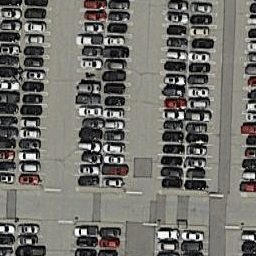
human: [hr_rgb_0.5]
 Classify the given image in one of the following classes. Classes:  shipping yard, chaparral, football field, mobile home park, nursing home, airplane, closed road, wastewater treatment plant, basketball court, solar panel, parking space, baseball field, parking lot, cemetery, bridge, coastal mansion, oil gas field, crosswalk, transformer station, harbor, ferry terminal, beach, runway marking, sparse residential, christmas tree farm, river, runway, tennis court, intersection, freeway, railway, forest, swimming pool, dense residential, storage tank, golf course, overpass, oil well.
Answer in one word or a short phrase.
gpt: parking lot